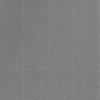
Label: dusty